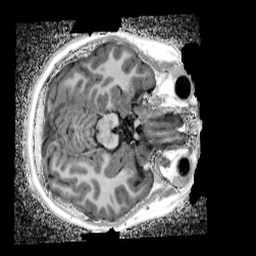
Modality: UNIT1_denoised
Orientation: axial
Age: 12
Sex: female
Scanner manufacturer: siemens
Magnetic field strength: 3 T
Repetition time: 4 s
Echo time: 0.00299 s